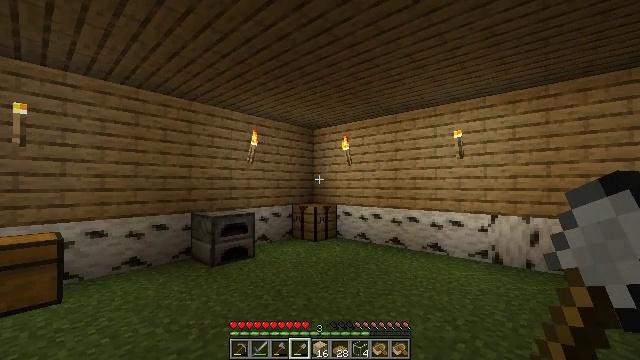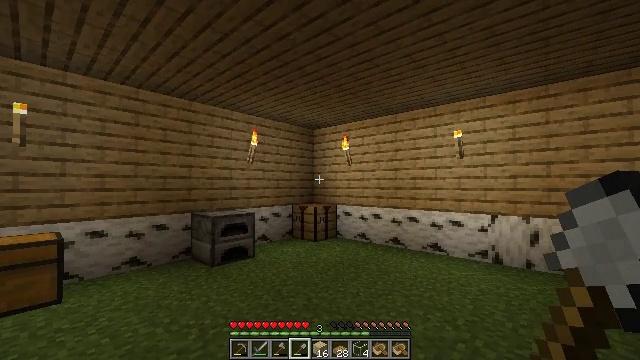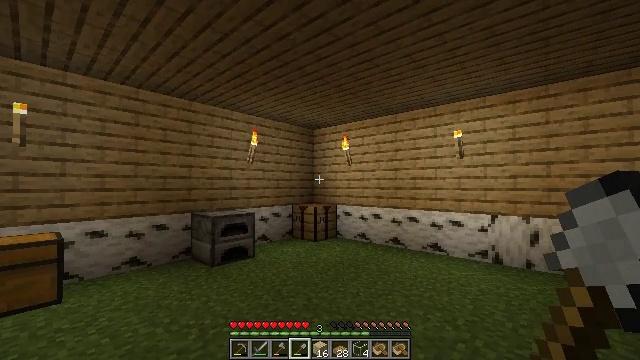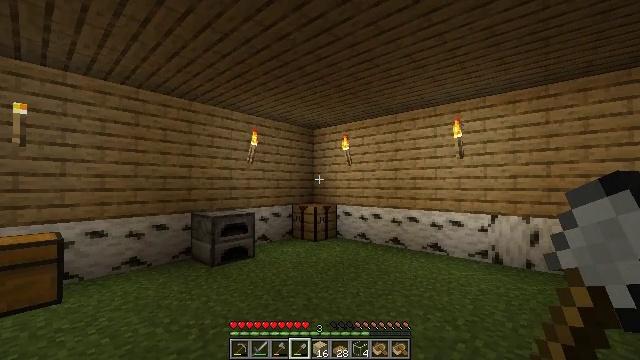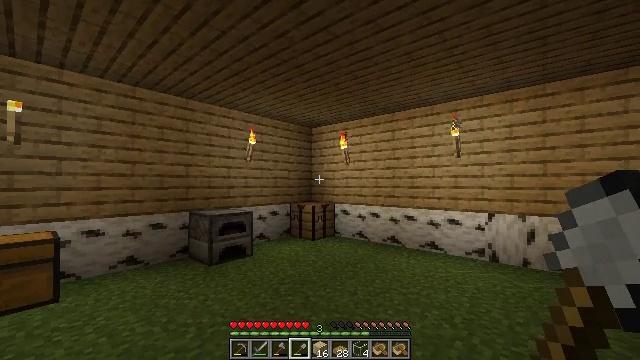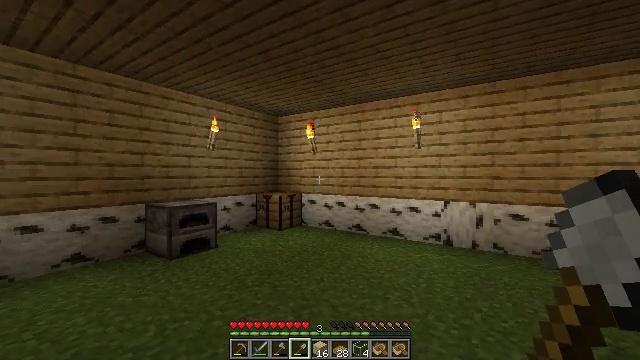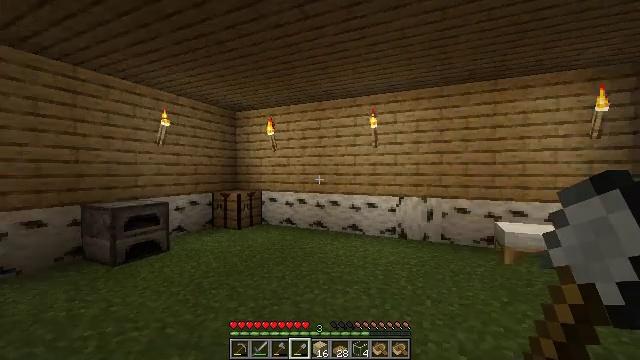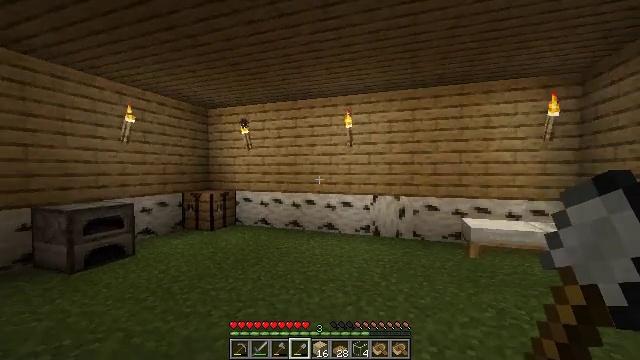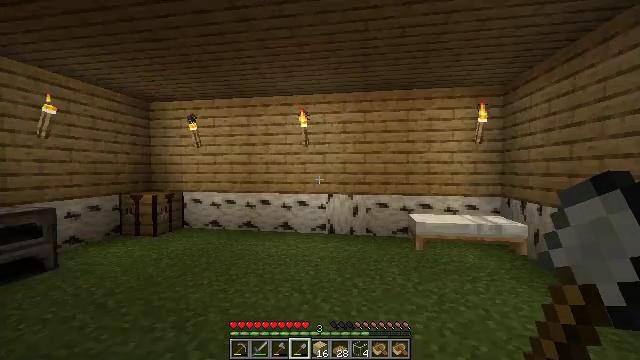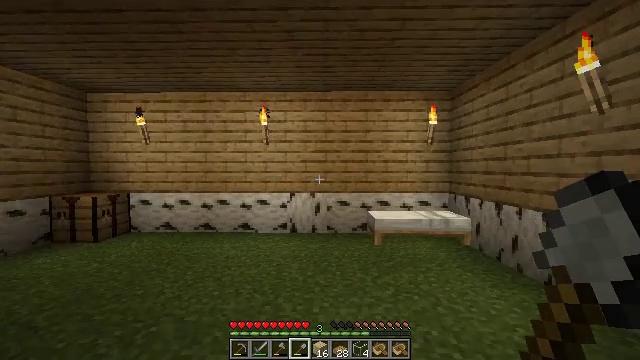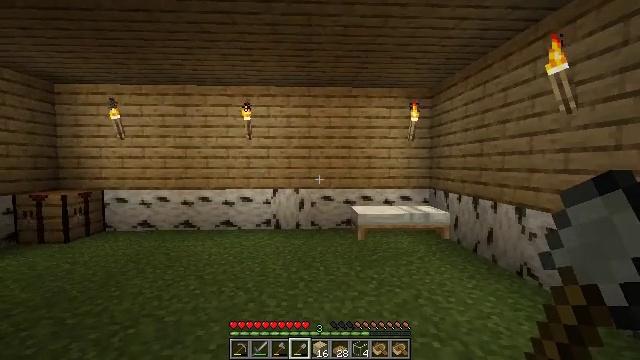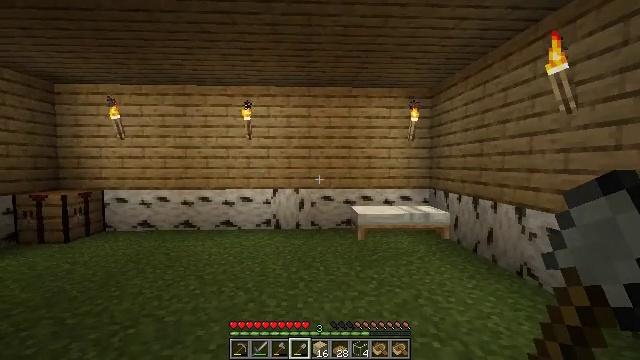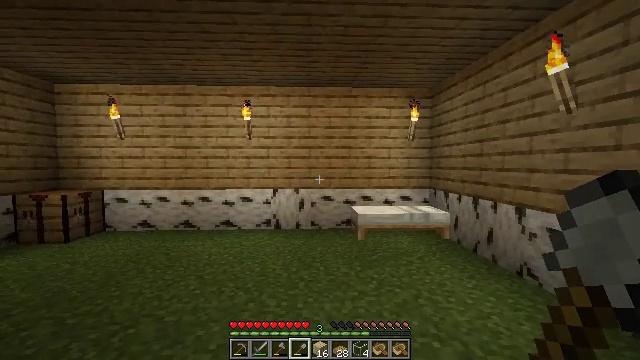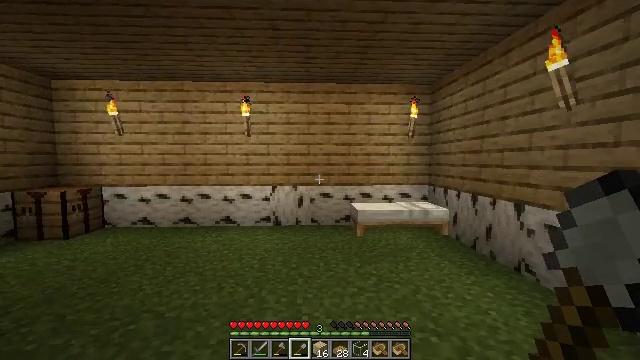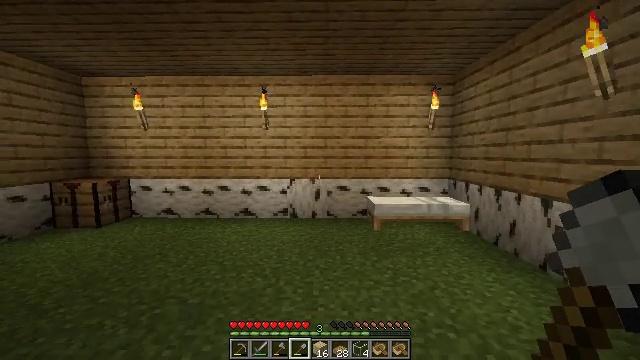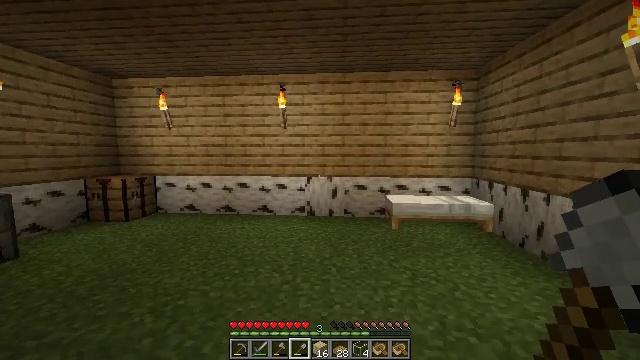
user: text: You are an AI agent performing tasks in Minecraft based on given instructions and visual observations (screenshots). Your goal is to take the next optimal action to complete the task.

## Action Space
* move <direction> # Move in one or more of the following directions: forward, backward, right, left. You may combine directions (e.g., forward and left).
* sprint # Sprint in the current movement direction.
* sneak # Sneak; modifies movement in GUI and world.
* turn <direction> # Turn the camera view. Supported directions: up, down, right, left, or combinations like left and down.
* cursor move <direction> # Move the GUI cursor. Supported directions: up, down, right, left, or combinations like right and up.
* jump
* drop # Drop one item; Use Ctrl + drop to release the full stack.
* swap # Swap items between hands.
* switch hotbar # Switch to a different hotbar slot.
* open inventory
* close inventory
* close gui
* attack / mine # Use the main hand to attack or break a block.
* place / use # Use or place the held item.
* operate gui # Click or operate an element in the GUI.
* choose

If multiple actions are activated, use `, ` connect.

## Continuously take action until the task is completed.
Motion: motion action
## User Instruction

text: Collect the oak planks from the structure.
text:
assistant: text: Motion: no_op
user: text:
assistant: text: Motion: no_op
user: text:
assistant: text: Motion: no_op
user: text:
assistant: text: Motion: no_op
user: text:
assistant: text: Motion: turn right and down
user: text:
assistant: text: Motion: turn right
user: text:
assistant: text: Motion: turn right
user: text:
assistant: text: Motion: turn right
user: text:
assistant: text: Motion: turn right
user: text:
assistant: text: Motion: turn right
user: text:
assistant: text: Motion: no_op
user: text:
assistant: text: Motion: no_op
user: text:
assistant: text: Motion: no_op
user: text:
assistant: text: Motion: turn left and down
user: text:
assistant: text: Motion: turn left
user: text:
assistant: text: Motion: turn left
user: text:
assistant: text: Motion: turn left
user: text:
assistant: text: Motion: no_op
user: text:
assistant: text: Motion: no_op
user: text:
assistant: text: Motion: no_op
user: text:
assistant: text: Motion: no_op
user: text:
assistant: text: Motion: no_op
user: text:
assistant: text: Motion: no_op
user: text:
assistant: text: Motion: no_op
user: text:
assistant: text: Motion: no_op
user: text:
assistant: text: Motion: turn left
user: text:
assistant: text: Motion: no_op
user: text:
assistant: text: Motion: no_op
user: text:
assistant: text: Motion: no_op
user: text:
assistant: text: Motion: no_op